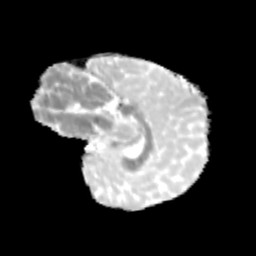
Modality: MD
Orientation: sagittal
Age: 10
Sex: male
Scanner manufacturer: siemens
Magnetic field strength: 3 T
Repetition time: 3.8 s
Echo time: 0.07 s